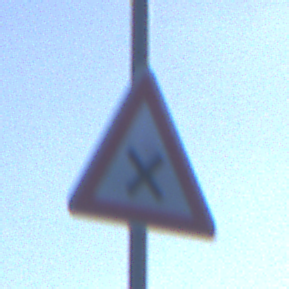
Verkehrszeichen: KreuzungOderEinmuendung
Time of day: MorningAfternoon
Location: Outdoor (Nature)
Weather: PartlyCloudy
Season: NotSpecified
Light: Natural